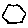
Label: hexagon